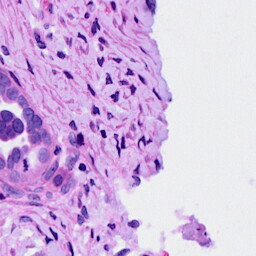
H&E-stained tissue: Ovarian